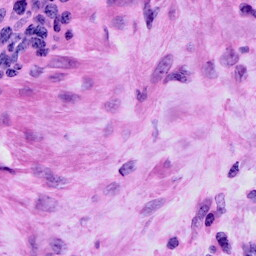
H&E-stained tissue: Cervix